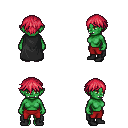
a pixel art fantasy rpg character, female body template, orc, green skin, black cape, red pants, ruby red short bangs hairstyle, black shoes, four views (front, back, left, right), 2x2 character sprite sheet, small pixel art, hard edges, no anti-aliasing